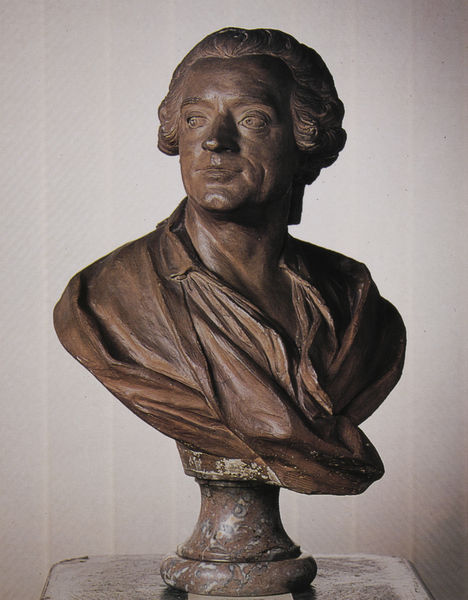
Titel: Buste de Maurice-Quentin La Tour, Büste des Maurice-Quentin La Tour
Künstler: Jean-Baptiste Lemoyne
Standort: Saint-Quentin
Institution: Musée Antoine Lécuyer
Schlagwörter: dunkel, kopf, körper, mann, schatten, weiß, ausschnitt, braun, frisur, grau, haar, hell, holz, licht, marmor, mund, nase, ohr, profil, raum, schwarz, stirn, tisch, zimmer, blick, gebäude, haus, rot, tuch, beige, muster, hemd, jacke, wand, augen, barock, falten, gesicht, kragen, mensch, sockel, stein, bildnis, blicken, hals, innenraum, möbel, portrait, porträt, schauen, vorhang, ferne, auge, figur, gewand, gold, haare, stoff, stoffe, decke, klassizismus, musiker, person, augenbrauen, kinn, lippen, locke, locken, ohren, scheitel, oval, skulptur, statue, ton, perücke, lächeln, wangen, mauer, ausdruck, falte, nasen, zopf, dichter, büste, glanz, pupillen, bronze, faltenwurf, granit, plastik, plinthe, podest, poliert, stofflichkeit, wange, augenbraue, marmoriert, foto, fotografie, photographie, wände, lachen, messing, offen, antike, vergoldet, form, komponist, denker, schiller, herrscher, hallo, statuette, portrai, photo, tracht, kaputt, maserung, seitenblick, farbfoto, mauern, dynamisch, antik, toga, gelehrter, basis, aufklärung, gips, goethe, klassik, gebrannt, geschnitzt, mamor, bildhauer, basen, rost, offenes hemd, patina, haptik, bernini, faöten, staatsmann, stehle, verweht, augenwinkel, lcken, porträtbüste, verkörperung, mamorbüste, mamorsockel, mamorstein